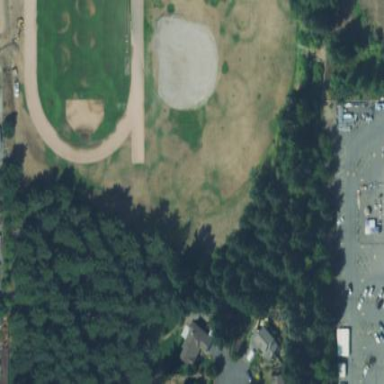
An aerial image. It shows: Baseball pitch for leisure and sports activities.